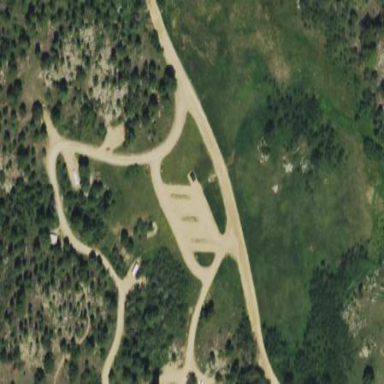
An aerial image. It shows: Campsite with tents and caravans.